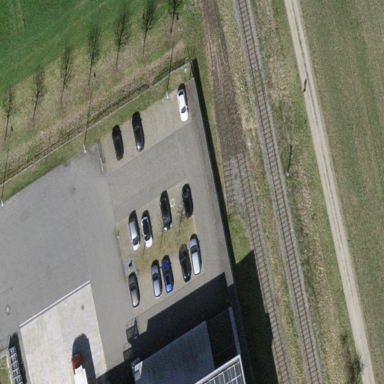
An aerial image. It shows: Parking area with asphalt surface.